Question: I am looking for a text rendering method where a graphics object is initialized from a bitmap, text is drawn on it and the text looks like the first line in the attached image.
Can someone please explain a method that will do this? I'm not fully understanding why none of the following methods can reproduce it:
Font in test is: Segoe UI, 8.25pt
'''
protected override void OnPaint(System.Windows.Forms.PaintEventArgs e)
{
base.OnPaint(e);
//drawing the string with the Graphics object the form gives us
e.Graphics.DrawString("1. This is a test using DrawString. " + e.Graphics.TextRenderingHint.ToString(),
base.Font, Brushes.Black, new Point(10, 10));
//width used for all images
const int width = 300;
//drawing the string with Graphics objects initialized from bitmaps
Bitmap bmp = new Bitmap(width, 20);
using (Graphics gfx = Graphics.FromImage(bmp))
{
gfx.PageUnit = GraphicsUnit.Pixel;
gfx.SmoothingMode = SmoothingMode.HighQuality;
gfx.DrawString("2. This is a test using DrawString. " + gfx.TextRenderingHint.ToString(),
base.Font, Brushes.Black, Point.Empty);
}
e.Graphics.DrawImage(bmp, new Point(10, 30));
bmp.Dispose();
bmp = new Bitmap(width, 20);
using (Graphics gfx = Graphics.FromImage(bmp))
{
gfx.PageUnit = GraphicsUnit.Pixel;
gfx.SmoothingMode = SmoothingMode.HighQuality;
gfx.TextRenderingHint = System.Drawing.Text.TextRenderingHint.AntiAliasGridFit;
gfx.DrawString("3. This is a test using DrawString. " + gfx.TextRenderingHint.ToString(),
base.Font, Brushes.Black, Point.Empty);
}
e.Graphics.DrawImage(bmp, new Point(10, 50));
bmp.Dispose();
bmp = new Bitmap(width, 20);
using (Graphics gfx = Graphics.FromImage(bmp))
{
gfx.PageUnit = GraphicsUnit.Pixel;
gfx.SmoothingMode = SmoothingMode.HighQuality;
gfx.TextRenderingHint = System.Drawing.Text.TextRenderingHint.AntiAlias;
gfx.DrawString("4. This is a test using DrawString. " + gfx.TextRenderingHint.ToString(),
base.Font, Brushes.Black, Point.Empty);
}
e.Graphics.DrawImage(bmp, new Point(10, 70));
bmp.Dispose();
bmp = new Bitmap(width, 20);
using (Graphics gfx = Graphics.FromImage(bmp))
{
gfx.PageUnit = GraphicsUnit.Pixel;
gfx.SmoothingMode = SmoothingMode.HighQuality;
gfx.TextRenderingHint = System.Drawing.Text.TextRenderingHint.ClearTypeGridFit;
gfx.DrawString("5. This is a test using DrawString. " + gfx.TextRenderingHint.ToString(),
base.Font, Brushes.Black, Point.Empty);
}
e.Graphics.DrawImage(bmp, new Point(10, 90));
bmp.Dispose();
bmp = new Bitmap(width, 20);
using (Graphics gfx = Graphics.FromImage(bmp))
{
gfx.PageUnit = GraphicsUnit.Pixel;
gfx.SmoothingMode = SmoothingMode.HighQuality;
using (GraphicsPath path = new GraphicsPath())
{
path.AddString("6. This is a test using GraphicsPath. " + gfx.TextRenderingHint.ToString(),
base.Font.FontFamily, (int)base.Font.Style,
base.Font.Size, Point.Empty, StringFormat.GenericDefault);
gfx.FillPath(Brushes.Black, path);
}
}
e.Graphics.DrawImage(bmp, new Point(10, 110));
bmp.Dispose();
bmp = new Bitmap(width, 20);
using (Graphics gfx = Graphics.FromImage(bmp))
{
gfx.PageUnit = GraphicsUnit.Pixel;
gfx.SmoothingMode = SmoothingMode.HighQuality;
gfx.TextRenderingHint = System.Drawing.Text.TextRenderingHint.ClearTypeGridFit;
using (GraphicsPath path = new GraphicsPath())
{
path.AddString("7. This is a test using GraphicsPath. " + gfx.TextRenderingHint.ToString(),
base.Font.FontFamily, (int)base.Font.Style,
base.Font.Size, Point.Empty, StringFormat.GenericDefault);
gfx.FillPath(Brushes.Black, path);
}
}
e.Graphics.DrawImage(bmp, new Point(10, 130));
}
'''

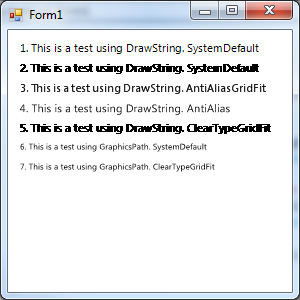
Answer: There is a bug in your code, you forget to initialize the bitmap. It will be filled with pixels that are Color.Transparent, black with an alpha of 0. When you draw the text, Graphics.DrawString() will implement the TextRenderingHint you ask for, anti-aliasing the text. But the foreground color for the text is black. And the background color is black. So the anti-aliasing pixels blend from black to black. Completely ruining the anti-aliasing effect, it turns the letter shape into a blob. Fix:
'''
Bitmap bmp = new Bitmap(width, 20);
using (Graphics gfx = Graphics.FromImage(bmp))
{
gfx.Clear(this.BackColor);
// etc...
}
'''